Question: I built a smart data grid full of cells that will identify (on blur) whether or not they were changed, and if the value went up or down.
Here's what it looks like. The grey tooltip appears when the user hovers a box that has been changed and tells them what the value was when the page first loaded.
---

---
I'd like to convert this to a Wijmo Grid, but keep the same up/down scripts to show when and how values are changed. However, when I initialize the table as a Wijmo grid, suddenly my scripts stop working .
Why does this happen and is there an easy fix? Can you not access Wijmo cells with traditional jQuery and Javascript?
<URL>
'''
<table id="data-grid">
<thead>
<tr>
<th>March</th>
<th>April</th>
<th>May</th>
</tr>
</thead>
<tbody>
<tr>
<td><input type="text" value="12000" /></td>
<td><input type="text" value="1000" /></td>
<td><input type="text" value="100000" /></td>
</tr>
'''
<URL>
'''
$(function() {
// Initializes data grid as a Widjmo Grid (currently commented out)
//$("#data-grid").wijgrid();
// Array to store the initial values in grid
var initialValues = [];
// Assigns an index ID to each cell in the grid
$('input').each(function(index) {
initialValues[index] = $(this).val();
$(this).data('id', index);
});
// Checks cell(s) for changes on blur (lose focus)
$("input").blur(function() {
var $t = parseInt($(this).val(), 10);
var $s = parseInt(initialValues[$(this).data('id')], 10);
// Value has changed
if($t != $s) {
var sign = "";
if($t-$s > 0) {
sign="+";
}
$(this).parent().children(".tooltip").remove();
$(this).parent().append("<div class='tooltip'>Initial " + $s + "<br/>Change " + sign + ($t-$s) + "</div>");
}
// Value is no different from intial value
if($t == $s) {
$(this).removeClass("up down");
$(this).parent().children(".tooltip").remove();
$(this).parent().children(".up-indicator, .down-indicator").remove();
}
// Value is greater than initial
else if($t > $s) {
$(this).removeClass("up down");
$(this).parent().children(".up-indicator, .down-indicator").remove();
$(this).addClass("up");
$(this).parent().append("<div class='up-indicator'></div>");
}
// Value is less than initial
else if($t < $s) {
$(this).removeClass("up down");
$(this).parent().children(".up-indicator, .down-indicator").remove();
$(this).addClass("down");
$(this).parent().append("<div class='down-indicator'></div>");
}
// Conpute the net change
netChange(initialValues);
});
// Displays tooltip of changed items
$("input").hover(function() {
$(this).parent().children(".tooltip").toggle();
});
// Computes the net change in the data grid
function netChange(initialValues) {
var runningTotal = 0;
$('input').each(function() {
runningTotal += parseInt($(this).val(), 10);
});
var intialTotal = 0;
for (var i = 0; i < initialValues.length; i++) {
intialTotal += parseInt(initialValues[i], 10);
}
var changes = $(".up, .down").length;
$("#items").text(changes + " Items");
$("#net").text("Net: " + (runningTotal - intialTotal));
}
});
'''
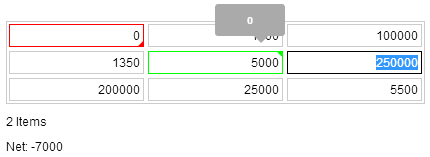
Answer: The Wijmo plugin code uses '$.browser.msie' in their code which is in jQuery 1.3 and completely removed in jQuery 1.9. See jQuery documentation: <URL> and below was the comment in on why it was removed.
> We recommend against using this property; please try to use feature detection instead (see jQuery.support). jQuery.browser may be moved to a plugin in a future release of jQuery.
---
Your tooltip code work once after I chose the earlier version of 'jQuery 1.8' in the fiddle.
<URL>
---
In your fiddle you had selected jQuery 1.9 which did not had the '$.browser.msie', so It was throwing the below error in chrome console.
'''
Uncaught TypeError: Cannot read property 'msie' of undefined jquery.wijmo-open.all.2.3.8.min.js:31
(anonymous function) jquery.wijmo-open.all.2.3.8.min.js:31
(anonymous function) jquery.wijmo-open.all.2.3.8.min.js:61
Uncaught TypeError: Cannot read property 'msie' of undefined jquery.wijmo-complete.all.2.3.8.min.js:34
(anonymous function) jquery.wijmo-complete.all.2.3.8.min.js:34
(anonymous function) jquery.wijmo-complete.all.2.3.8.min.js:34
'''